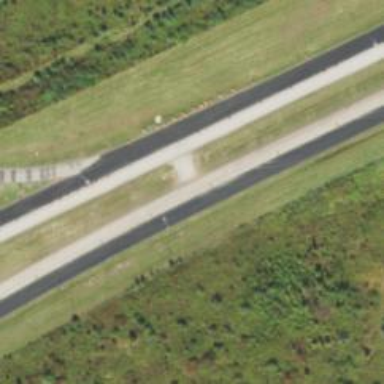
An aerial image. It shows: Asphalt road classified as primary highway with expressway characteristics.